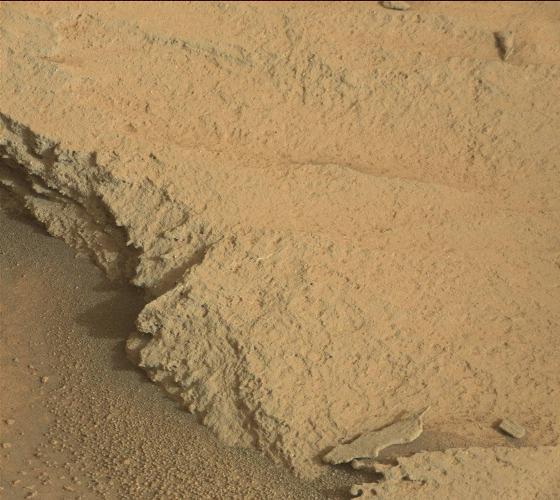
Terrain classes present: Bedrock, Gravel / Sand / Soil, Rock, Shadow